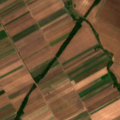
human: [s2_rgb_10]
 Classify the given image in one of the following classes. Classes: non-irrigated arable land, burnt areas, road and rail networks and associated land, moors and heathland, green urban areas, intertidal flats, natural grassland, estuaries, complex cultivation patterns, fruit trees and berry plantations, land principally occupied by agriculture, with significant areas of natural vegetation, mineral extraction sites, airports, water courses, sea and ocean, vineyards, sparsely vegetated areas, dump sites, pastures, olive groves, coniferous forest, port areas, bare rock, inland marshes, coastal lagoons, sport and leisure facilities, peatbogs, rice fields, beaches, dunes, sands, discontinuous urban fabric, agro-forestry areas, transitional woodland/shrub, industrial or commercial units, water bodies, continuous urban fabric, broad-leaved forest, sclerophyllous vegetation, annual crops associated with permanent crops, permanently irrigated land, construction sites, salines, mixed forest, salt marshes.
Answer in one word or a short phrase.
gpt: non-irrigated arable land